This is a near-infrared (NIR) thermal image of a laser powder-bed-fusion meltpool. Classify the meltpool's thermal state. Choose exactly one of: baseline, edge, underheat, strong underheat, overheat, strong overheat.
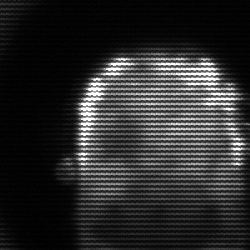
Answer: baseline